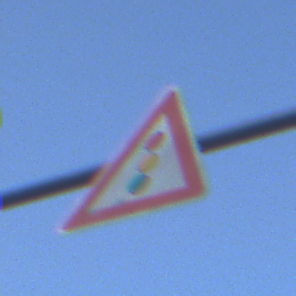
Verkehrszeichen: Lichtzeichenanlage
Umgebung: Outdoor, RoadRail
Tageszeit: SunriseSunset
Wetter: Clear
Licht: Natural
Jahreszeit: NotSpecified
Kontrast: LowContrast